Field crop: maize
Growth stage: 1
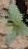
Species: datura